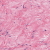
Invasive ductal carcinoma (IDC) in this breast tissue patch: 0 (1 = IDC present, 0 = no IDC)